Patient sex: M
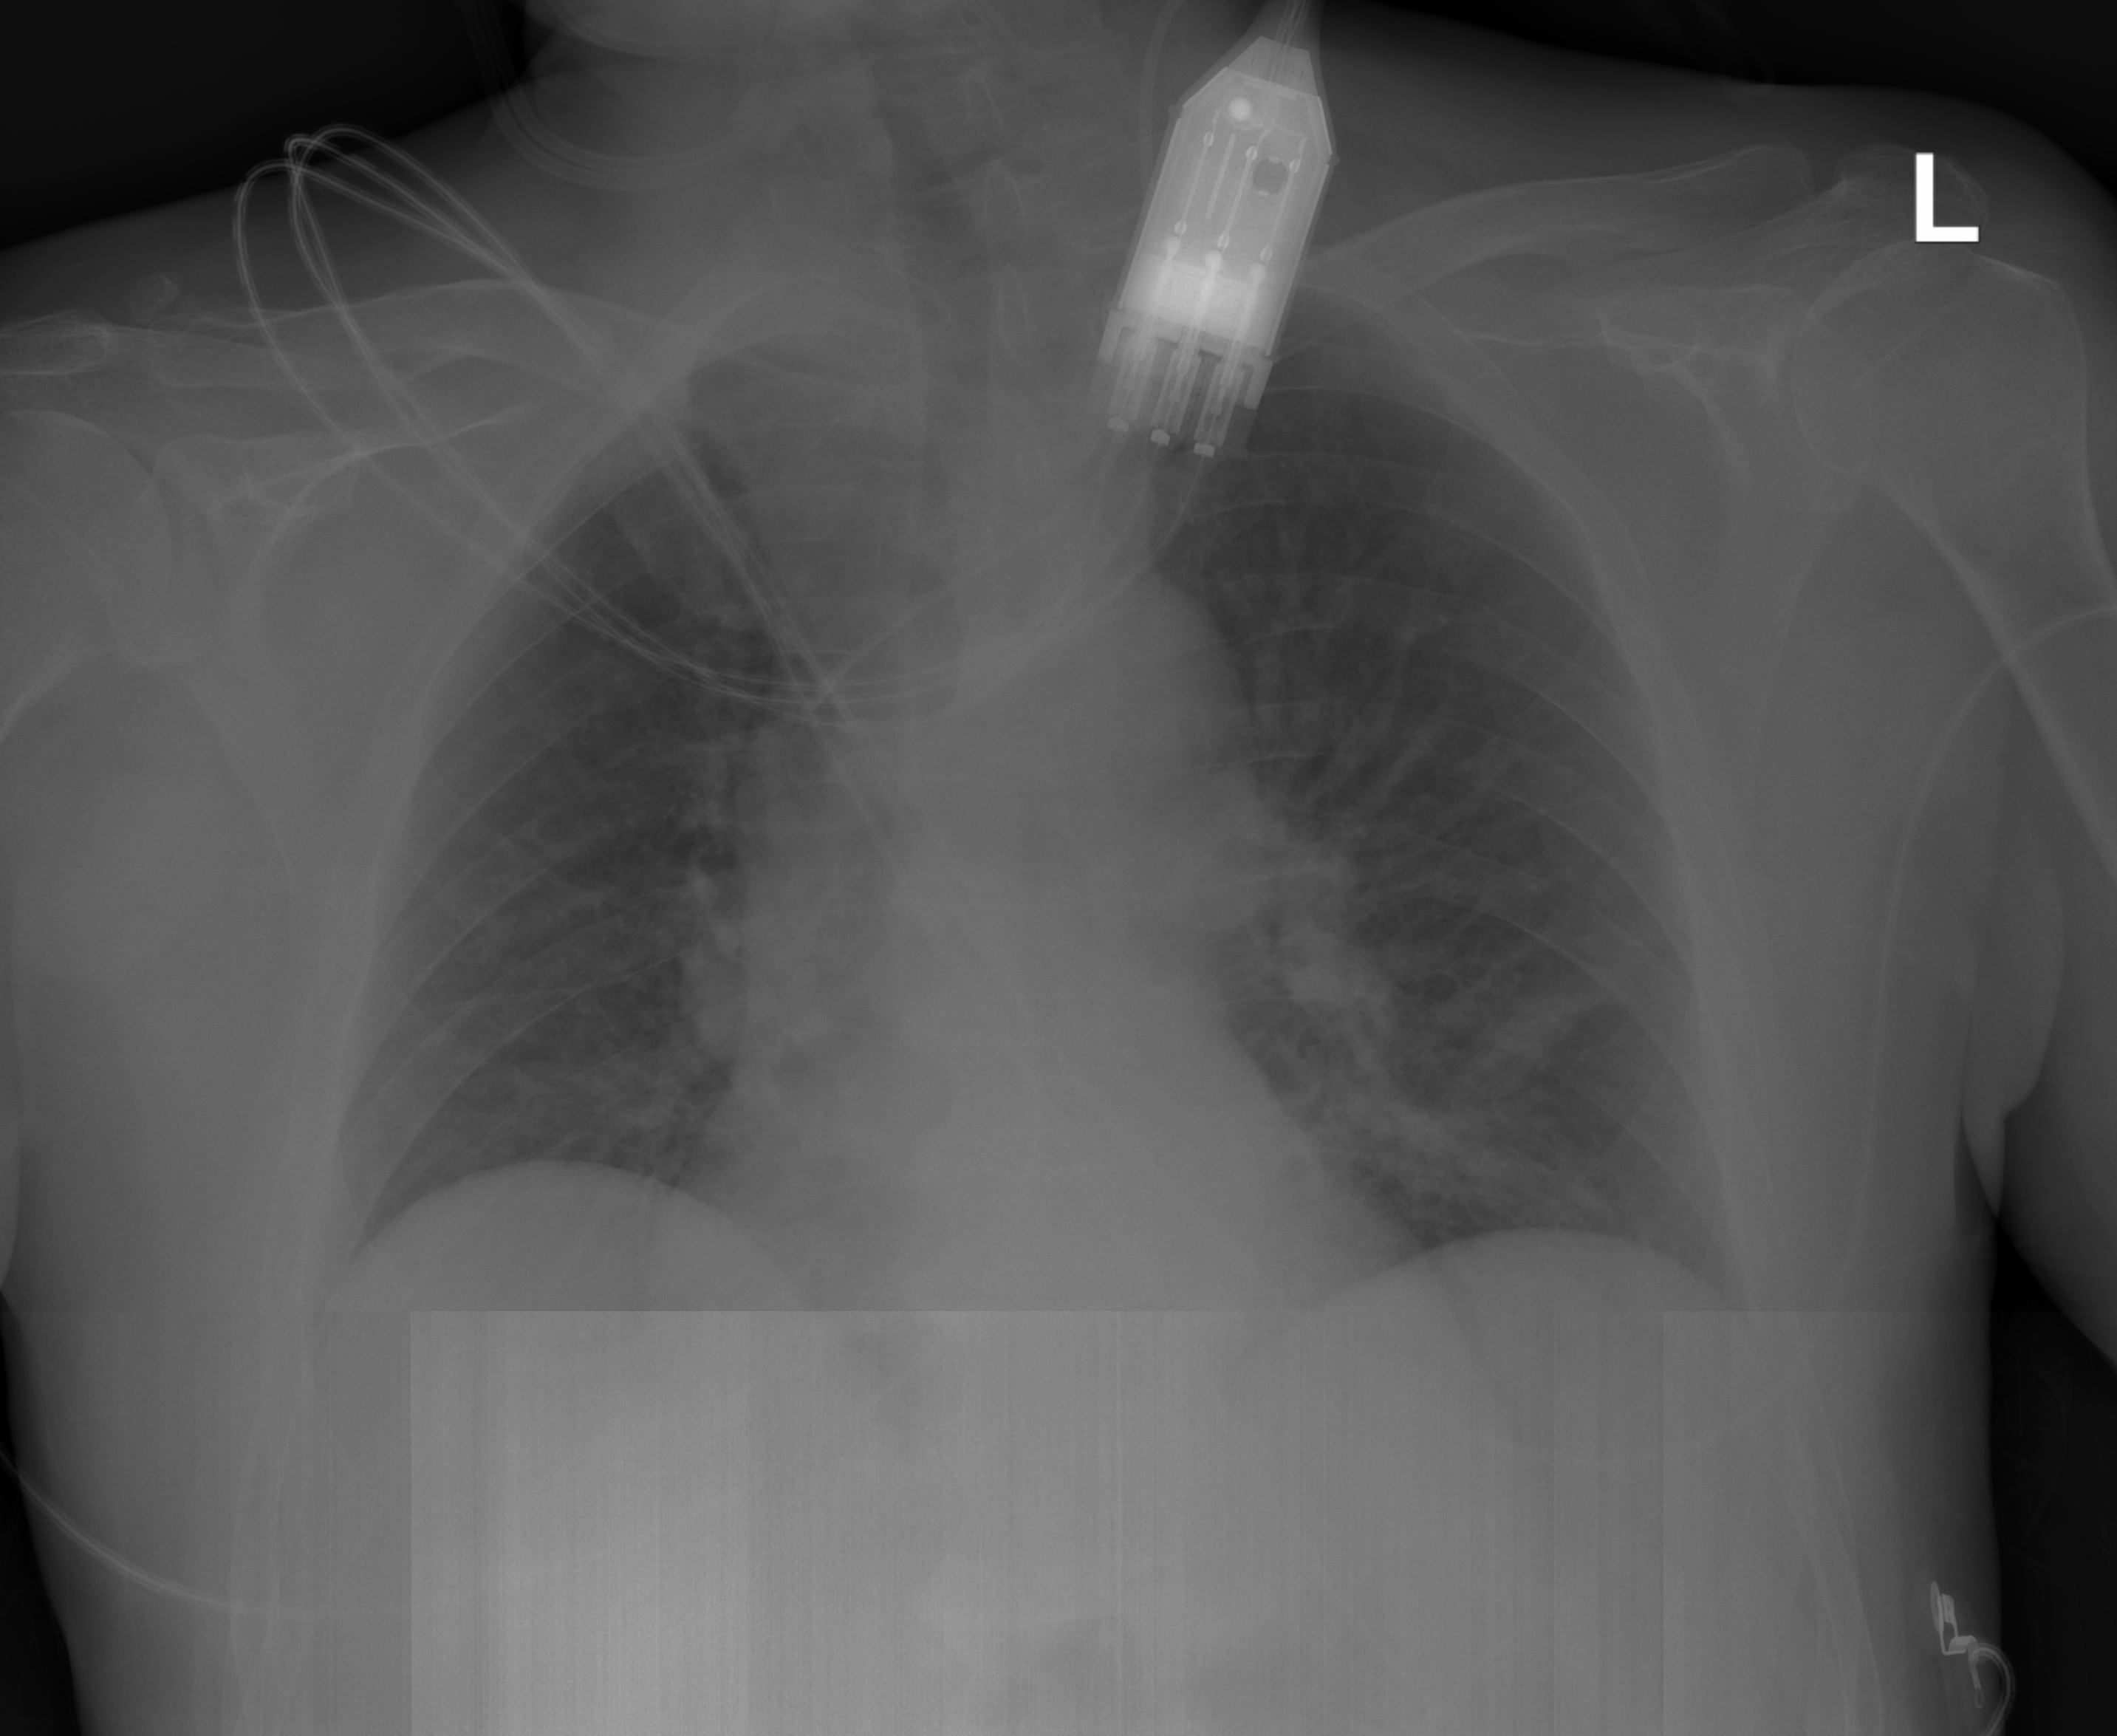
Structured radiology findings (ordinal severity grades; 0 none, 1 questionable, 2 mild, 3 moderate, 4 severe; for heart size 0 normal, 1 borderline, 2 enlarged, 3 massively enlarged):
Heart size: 1
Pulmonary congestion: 2
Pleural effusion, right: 0
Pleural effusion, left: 0
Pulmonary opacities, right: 0
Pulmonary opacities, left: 3
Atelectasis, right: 0
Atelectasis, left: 0